Interaction volume radius: 5 \u00c5
Interaction volume height: 15 \u00c5
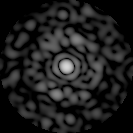
Disorder parameter: 0.7885